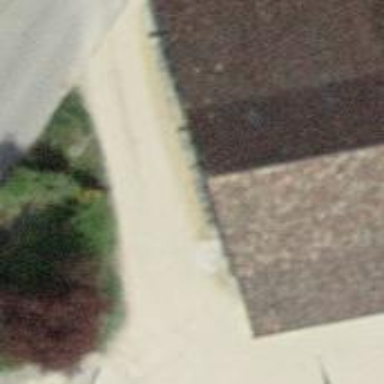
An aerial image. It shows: Farm shop.